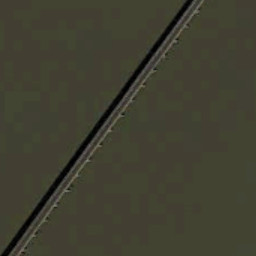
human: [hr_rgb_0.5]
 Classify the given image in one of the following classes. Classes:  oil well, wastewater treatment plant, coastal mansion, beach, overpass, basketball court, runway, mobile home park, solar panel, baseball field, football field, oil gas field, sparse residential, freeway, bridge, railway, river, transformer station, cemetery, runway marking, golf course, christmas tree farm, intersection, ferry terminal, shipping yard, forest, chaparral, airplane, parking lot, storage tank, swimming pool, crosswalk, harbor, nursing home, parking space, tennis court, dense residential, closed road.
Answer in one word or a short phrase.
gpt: bridge